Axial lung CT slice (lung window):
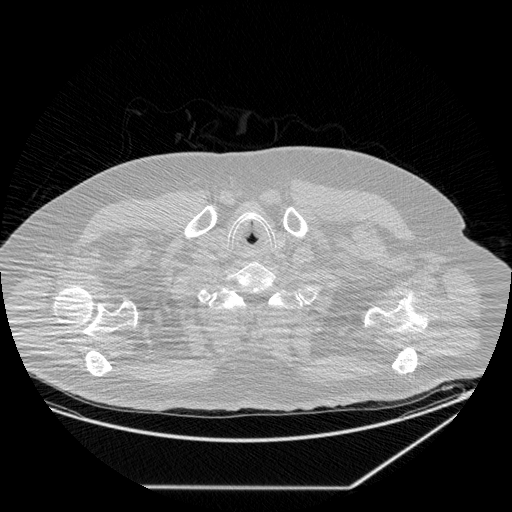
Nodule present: no